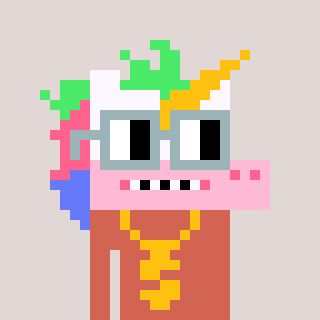
a pixel art character with square dark gray glasses, a unicorn-shaped head and a peachy-colored body on a warm background